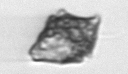
Label: Kryptoperidinium_triquetrum